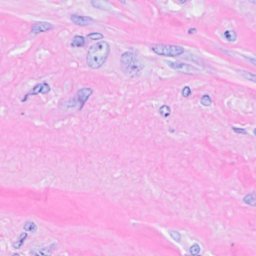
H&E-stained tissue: Breast